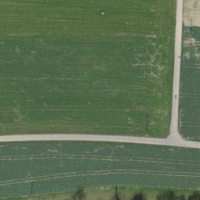
EUNIS habitat code: 52
Species observed at this site:
Ardea alba
Persicaria maculosa
Amaranthus blitum